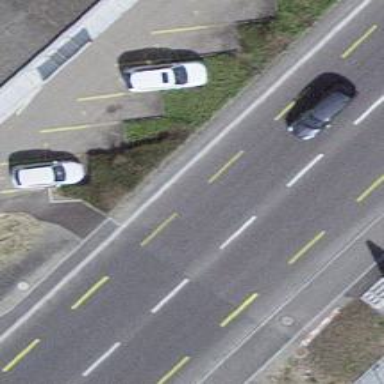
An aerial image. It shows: Primary highway with dedicated lane for cyclists.